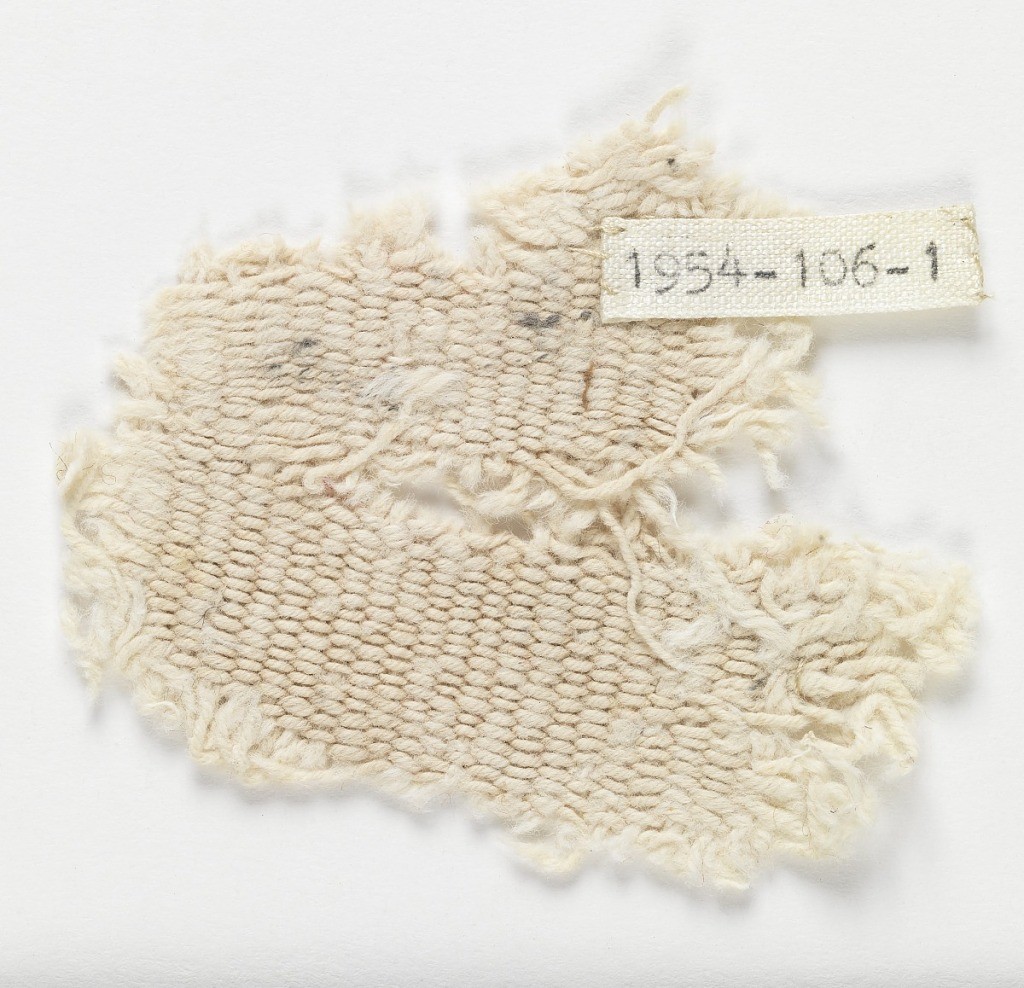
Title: Fragment
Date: before 600 AD
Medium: cotton Technique: warp faced plain weave
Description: Part of mile-long piece (end not reached) brought back by Columbia University expedition; found in Cahuachi hacienda, about 15 miles from town of Nazca which is about 80 miles from Paracas. From cache of cloth to be used inside Paracas mummy bundles. White cotton, bleached (?). Heavy weft: Z-piled cotton (4 slightly s-spun strands). Heavier warp: 2-plied strands (2) of S-plied Z-spun cotton.